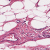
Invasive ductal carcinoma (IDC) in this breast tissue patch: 0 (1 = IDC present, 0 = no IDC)